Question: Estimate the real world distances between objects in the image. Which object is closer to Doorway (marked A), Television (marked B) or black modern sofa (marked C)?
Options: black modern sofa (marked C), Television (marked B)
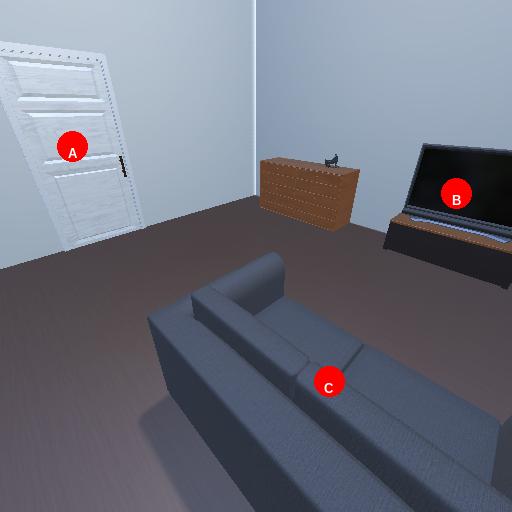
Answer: black modern sofa (marked C)